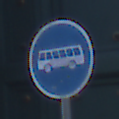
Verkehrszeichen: Busssonderstreifen
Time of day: SunriseSunset
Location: Outdoor (Urban)
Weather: Clear
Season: NotSpecified
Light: Natural